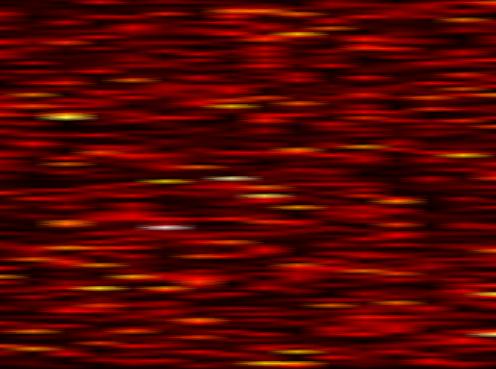
Label: OFDM